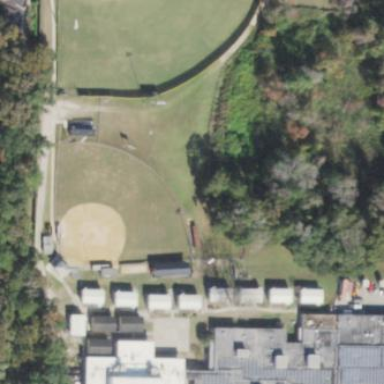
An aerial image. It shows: Baseball pitch for leisure land.